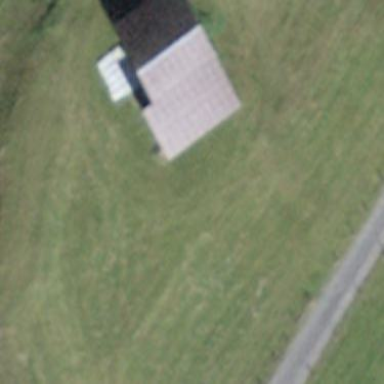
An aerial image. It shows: Barn.